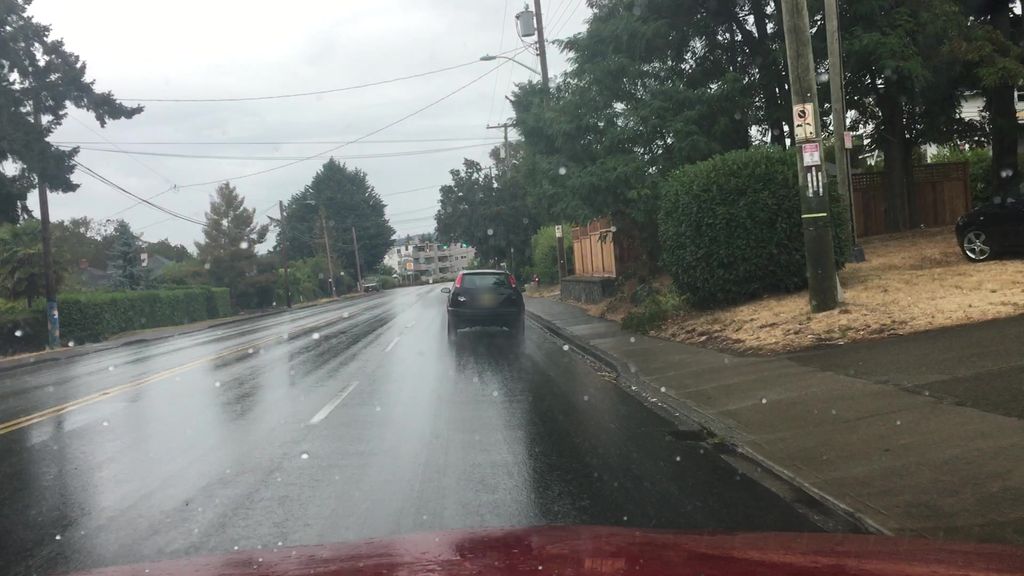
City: victoria